Field crop: maize
Growth stage: 1
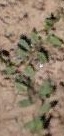
Species: convolvulus